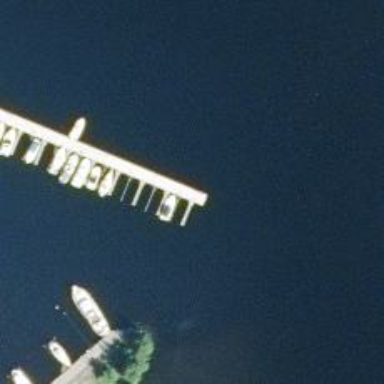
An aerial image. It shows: Man-made pier.